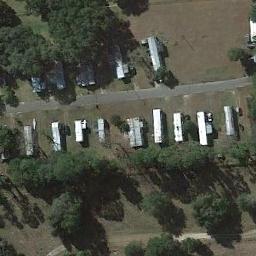
Label: residential